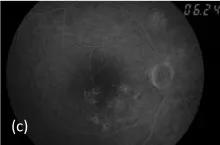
Right . Late-phase. Fluorescein angiograms.
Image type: ophthalmic_imaging (ophthalmic_angiography)